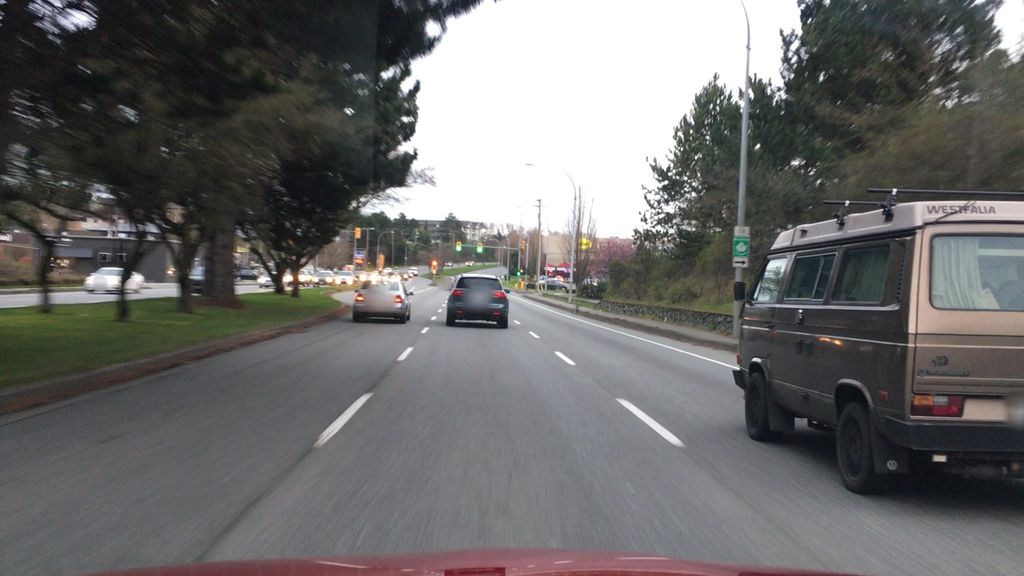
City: victoria